Interaction volume radius: 5 \u00c5
Interaction volume height: 15 \u00c5
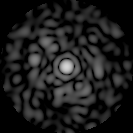
Disorder parameter: 0.8175